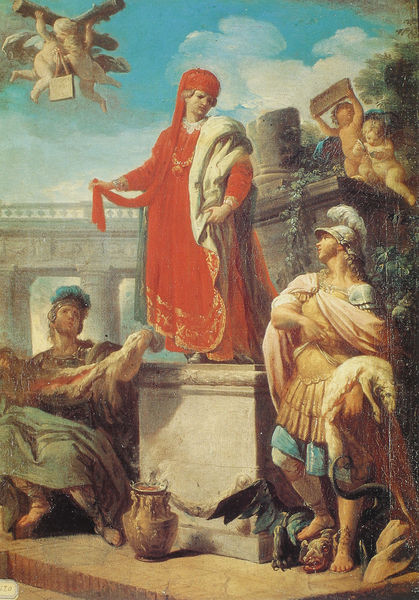
Titel: Allegorie auf das Goldene Vlies
Künstler: Antonio González Velázquez
Institution: Madrid, Fundación Museo Cerralbo
Schlagwörter: baum, blau, feder, himmel, mann, umhang, weiß, wolken, blumen, braun, hut, hüte, kopfbedeckungen, marmor, männer, säule, rot, mütze, mützen, kleidung, sockel, stein, bild, kirche, gewand, gold, pflanze, fliegen, engel, krug, putte, vase, kopfbedeckung, italien, figuren, papst, dichter, podest, gefäß, antike, kreuz, helm, kardinal, rüstung, rom, römer, helme, antik, toga, heilige, märtyrer, putten, strahlend, erzengel, putti, rote mütze, drache, georg, michael, roter mantel, wlken, exedra, puten, butte, wollken, rot#, grachentöter